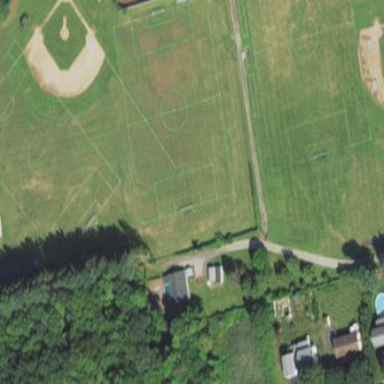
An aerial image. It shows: Soccer pitch for leisureland activities.